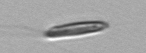
Label: Chrysochromulina